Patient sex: M
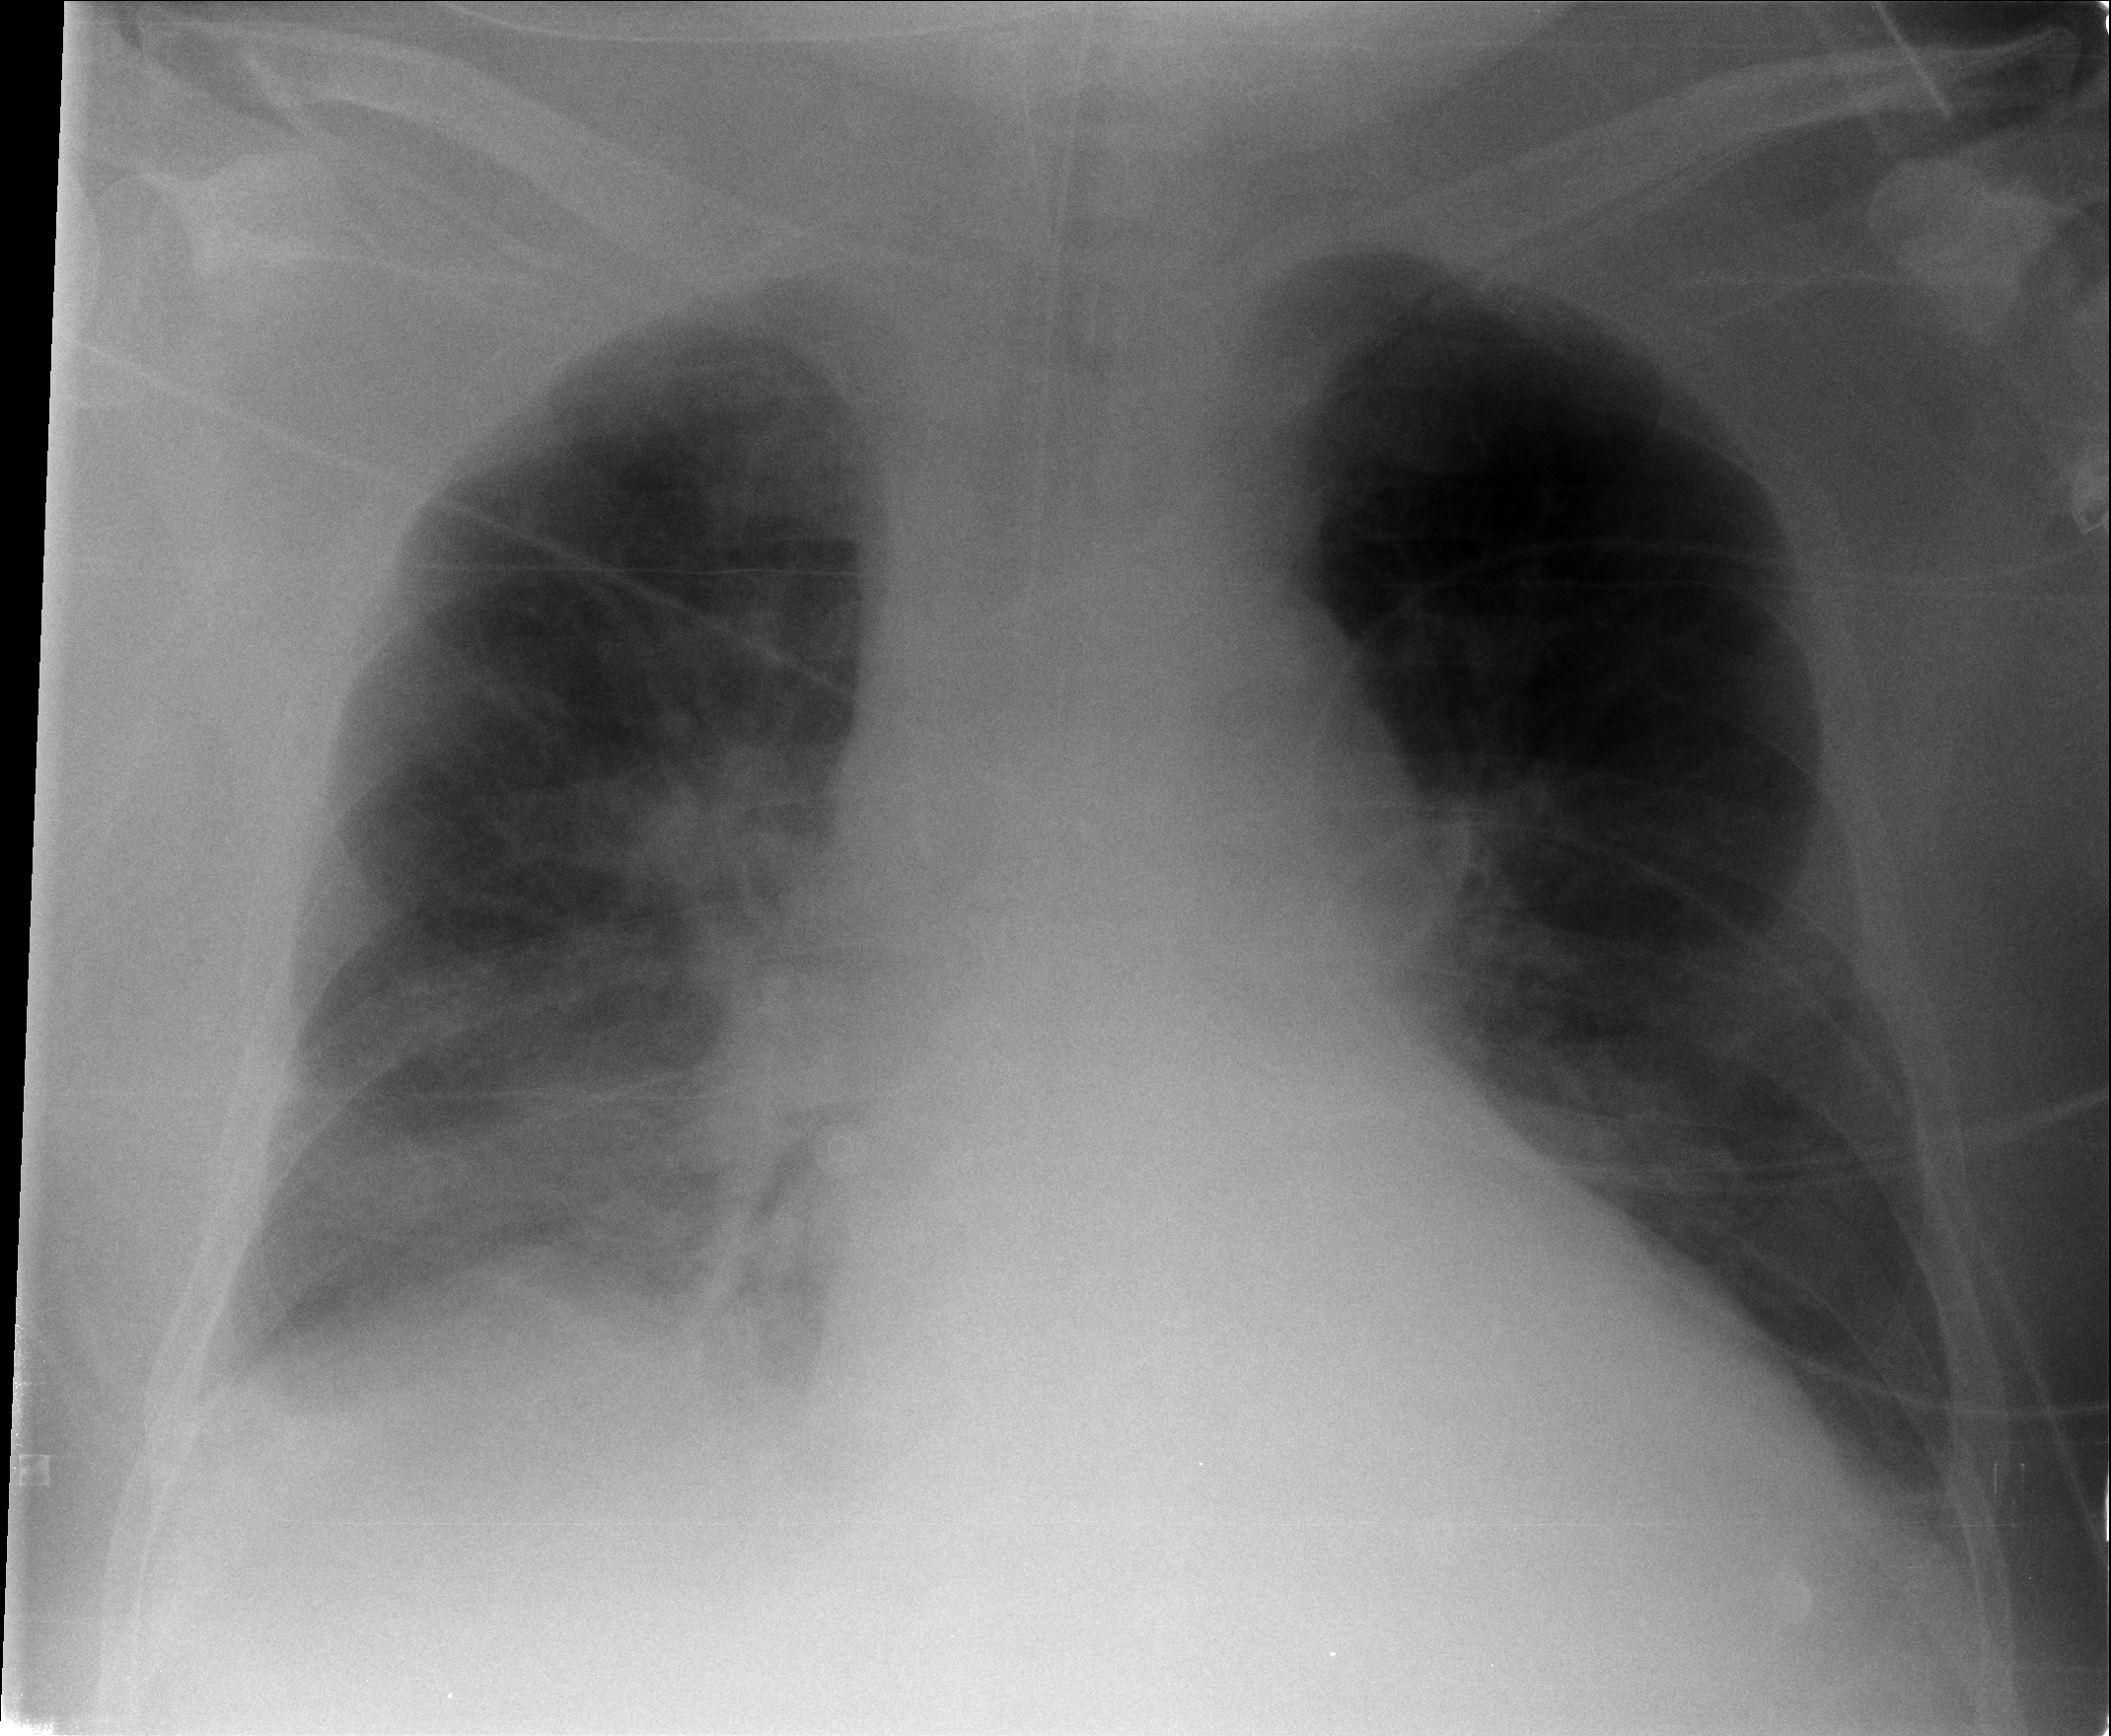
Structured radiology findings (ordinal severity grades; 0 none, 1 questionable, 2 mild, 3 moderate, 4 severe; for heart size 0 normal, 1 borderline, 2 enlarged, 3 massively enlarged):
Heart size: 2
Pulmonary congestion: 2
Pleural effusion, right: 2
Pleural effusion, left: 0
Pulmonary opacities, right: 0
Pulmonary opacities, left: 0
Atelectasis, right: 2
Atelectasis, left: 2